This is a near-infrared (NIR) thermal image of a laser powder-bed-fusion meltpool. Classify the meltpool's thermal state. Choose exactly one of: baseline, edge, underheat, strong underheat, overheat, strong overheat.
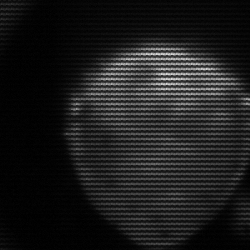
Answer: edge